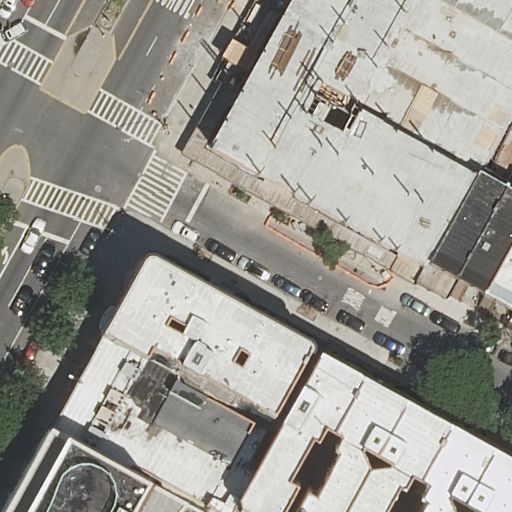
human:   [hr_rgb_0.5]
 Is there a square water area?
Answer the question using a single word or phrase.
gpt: no

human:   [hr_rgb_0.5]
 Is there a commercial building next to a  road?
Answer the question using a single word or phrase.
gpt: no

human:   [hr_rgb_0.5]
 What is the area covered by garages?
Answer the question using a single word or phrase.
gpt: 0m2

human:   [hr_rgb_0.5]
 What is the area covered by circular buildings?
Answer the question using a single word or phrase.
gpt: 0m2

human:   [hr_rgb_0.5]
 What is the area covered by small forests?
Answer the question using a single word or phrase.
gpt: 0m2

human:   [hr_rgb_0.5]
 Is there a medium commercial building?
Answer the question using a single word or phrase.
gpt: no

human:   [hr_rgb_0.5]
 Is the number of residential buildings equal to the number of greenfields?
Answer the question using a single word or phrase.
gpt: no

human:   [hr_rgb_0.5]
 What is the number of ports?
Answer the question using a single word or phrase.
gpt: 0

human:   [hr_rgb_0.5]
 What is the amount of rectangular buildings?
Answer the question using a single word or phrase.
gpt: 6

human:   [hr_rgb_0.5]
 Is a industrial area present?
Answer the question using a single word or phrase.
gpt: no

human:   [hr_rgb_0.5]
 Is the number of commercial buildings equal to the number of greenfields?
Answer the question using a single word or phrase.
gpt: yes

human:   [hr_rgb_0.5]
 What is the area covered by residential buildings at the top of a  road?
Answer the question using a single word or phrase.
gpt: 0m2

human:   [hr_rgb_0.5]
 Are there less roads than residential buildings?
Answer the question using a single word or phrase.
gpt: yes

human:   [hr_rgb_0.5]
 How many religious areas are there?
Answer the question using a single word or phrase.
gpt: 0

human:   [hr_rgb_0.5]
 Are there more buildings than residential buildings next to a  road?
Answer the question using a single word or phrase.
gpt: no

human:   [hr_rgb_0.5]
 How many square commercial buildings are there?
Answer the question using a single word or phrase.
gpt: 0

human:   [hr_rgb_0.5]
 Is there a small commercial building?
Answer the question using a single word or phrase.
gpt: no

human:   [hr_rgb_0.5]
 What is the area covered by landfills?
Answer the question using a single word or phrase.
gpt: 0m2

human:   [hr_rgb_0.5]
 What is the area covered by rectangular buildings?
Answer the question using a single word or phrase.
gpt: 2051m2

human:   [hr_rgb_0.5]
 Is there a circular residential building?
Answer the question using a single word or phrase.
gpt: no

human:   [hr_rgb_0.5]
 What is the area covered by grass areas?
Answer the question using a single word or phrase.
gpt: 0m2

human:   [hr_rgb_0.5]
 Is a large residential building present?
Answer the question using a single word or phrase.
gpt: yes

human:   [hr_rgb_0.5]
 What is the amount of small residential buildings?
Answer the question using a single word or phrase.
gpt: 3

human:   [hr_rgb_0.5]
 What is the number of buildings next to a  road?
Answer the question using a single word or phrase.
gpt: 12

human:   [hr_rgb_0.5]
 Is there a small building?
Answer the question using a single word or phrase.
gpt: yes

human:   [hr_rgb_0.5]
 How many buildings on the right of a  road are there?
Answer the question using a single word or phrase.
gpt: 11

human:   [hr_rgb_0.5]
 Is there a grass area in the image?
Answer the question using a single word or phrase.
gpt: no

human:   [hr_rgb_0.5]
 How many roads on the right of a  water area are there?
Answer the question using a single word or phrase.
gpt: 0

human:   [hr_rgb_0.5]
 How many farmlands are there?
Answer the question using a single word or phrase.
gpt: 0

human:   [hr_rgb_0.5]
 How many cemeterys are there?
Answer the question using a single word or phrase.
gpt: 0

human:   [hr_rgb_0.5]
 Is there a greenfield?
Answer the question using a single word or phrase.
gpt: no

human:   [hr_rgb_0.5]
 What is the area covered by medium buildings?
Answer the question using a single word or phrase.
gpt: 1281m2

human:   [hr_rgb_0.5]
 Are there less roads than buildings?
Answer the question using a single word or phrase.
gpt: yes

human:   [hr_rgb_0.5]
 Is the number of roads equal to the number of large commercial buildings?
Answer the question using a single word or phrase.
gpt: no

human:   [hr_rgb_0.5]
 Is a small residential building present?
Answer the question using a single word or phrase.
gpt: yes

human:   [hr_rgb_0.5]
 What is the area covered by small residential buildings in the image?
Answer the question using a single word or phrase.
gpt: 198m2